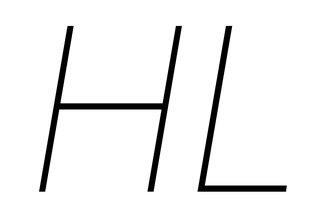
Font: Roboto-Italic_Thin_Italic